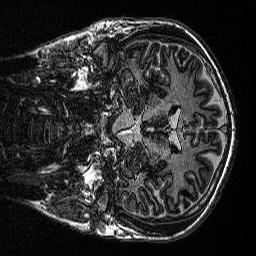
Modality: MP2RAGE
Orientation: coronal
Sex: male
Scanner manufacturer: siemens
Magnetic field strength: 3 T
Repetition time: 5 s
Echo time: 0.00292 s